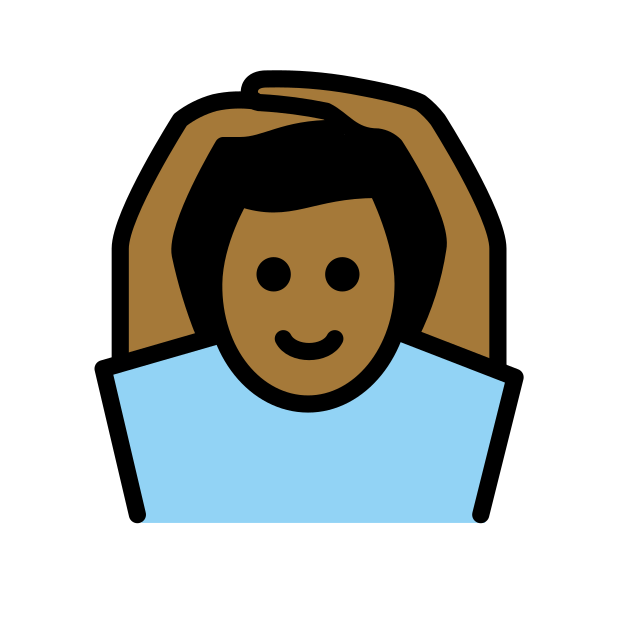
man gesturing OK: medium-dark skin tone